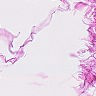
Metastatic tissue present: no